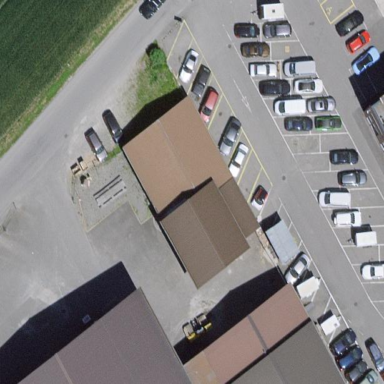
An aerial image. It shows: Industrial building.